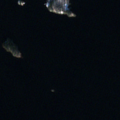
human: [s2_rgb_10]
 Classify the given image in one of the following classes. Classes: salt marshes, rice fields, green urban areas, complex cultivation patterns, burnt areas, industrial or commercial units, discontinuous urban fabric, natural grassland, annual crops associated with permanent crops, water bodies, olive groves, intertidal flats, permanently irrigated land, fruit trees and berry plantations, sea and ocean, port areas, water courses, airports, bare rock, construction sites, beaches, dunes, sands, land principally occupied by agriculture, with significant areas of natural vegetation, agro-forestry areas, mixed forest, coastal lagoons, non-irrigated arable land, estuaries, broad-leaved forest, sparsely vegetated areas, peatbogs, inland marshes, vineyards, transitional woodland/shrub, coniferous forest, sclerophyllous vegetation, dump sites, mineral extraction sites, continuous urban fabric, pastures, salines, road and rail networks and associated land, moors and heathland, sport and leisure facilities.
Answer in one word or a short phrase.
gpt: water bodies